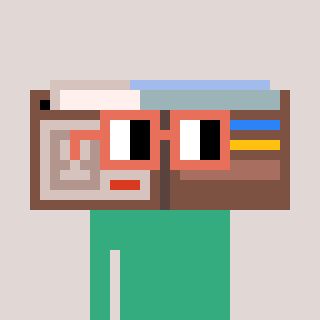
a pixel art character with square orange glasses, a wallet-shaped head and a teal-colored body on a warm background